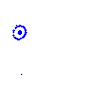
Particle: kaon